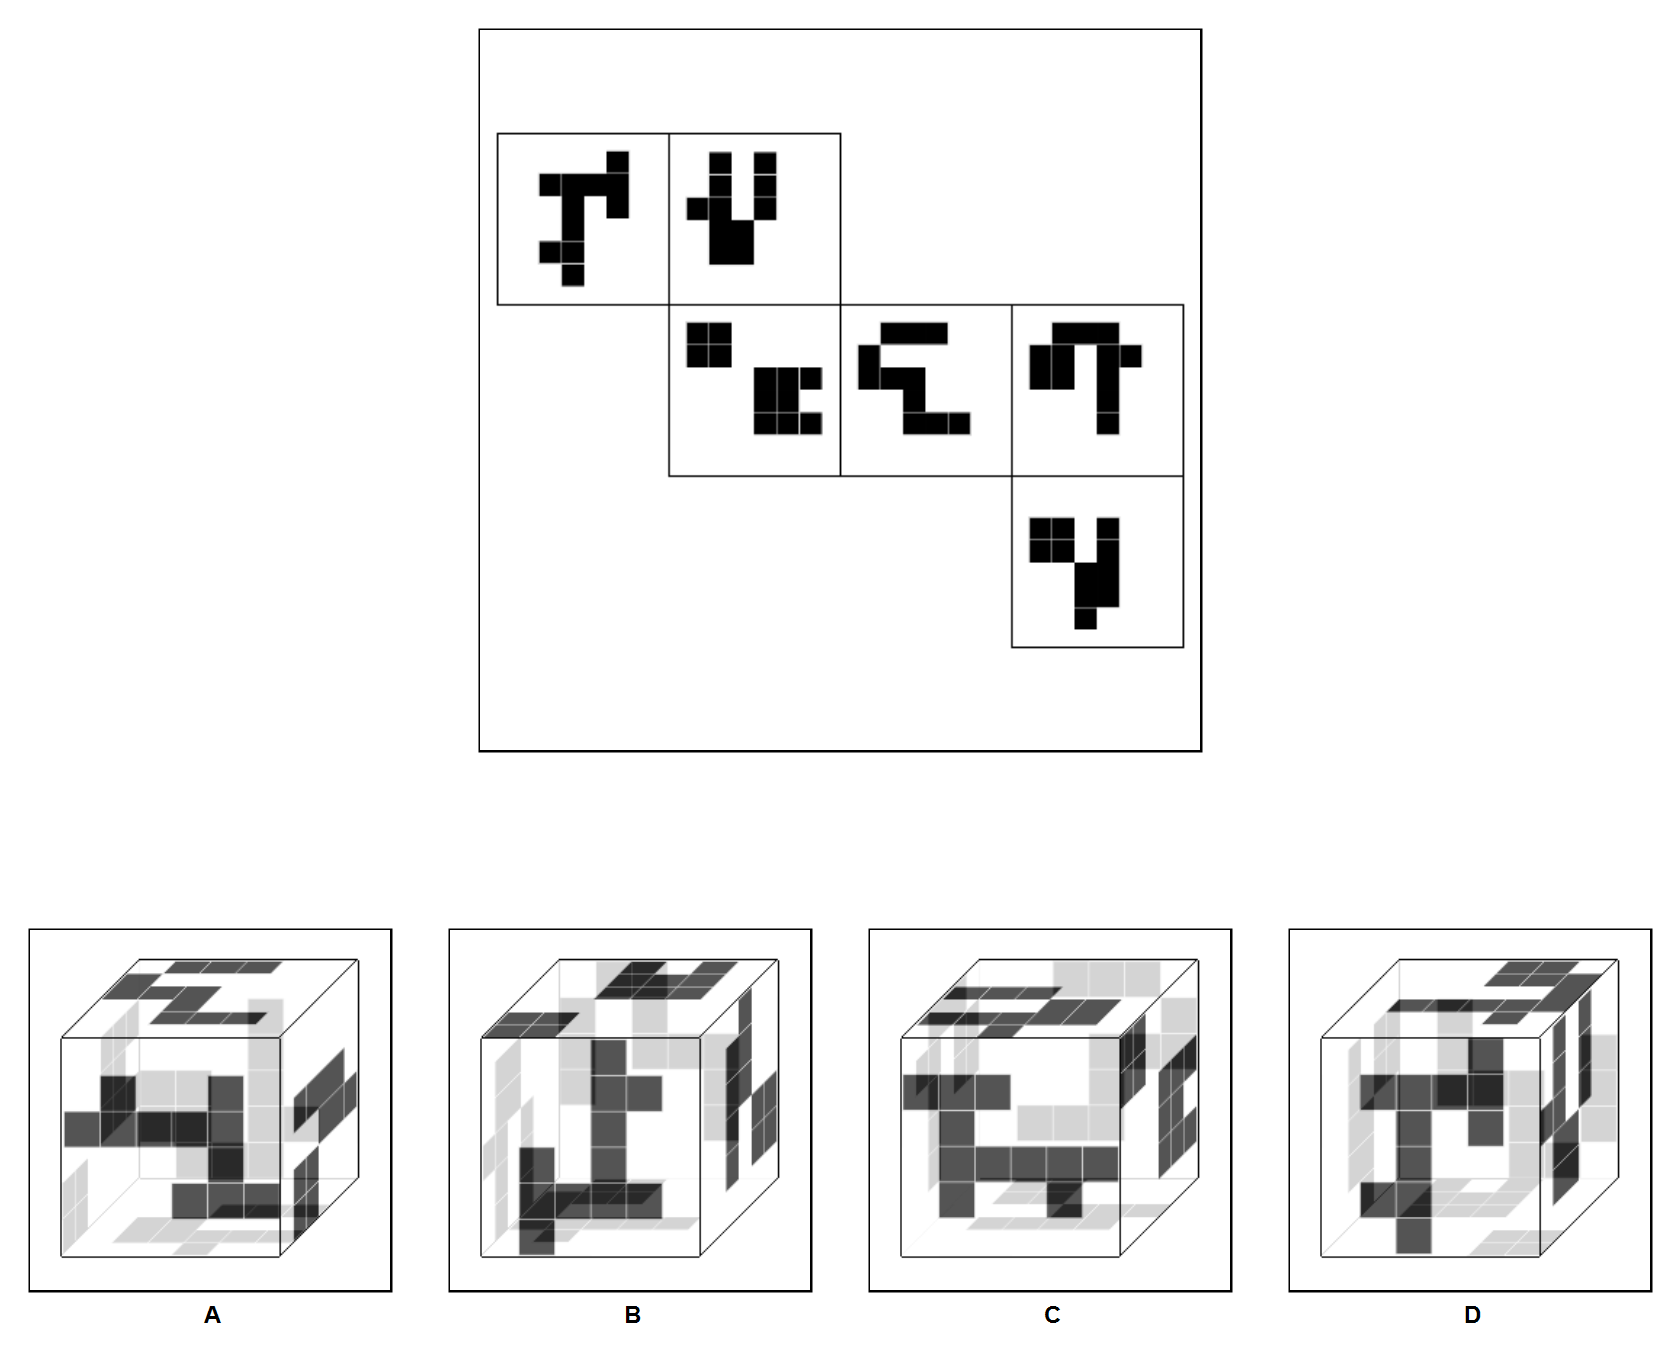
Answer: A